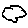
Label: cloud